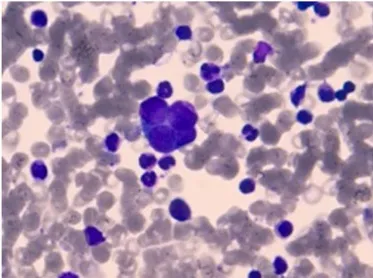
Bone marrow aspirate at diagnosis (63x enlarged).
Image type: pathology (giemsa)